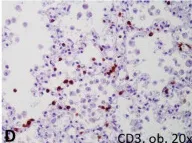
Scanty T-cells.
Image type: pathology (immunostaining)